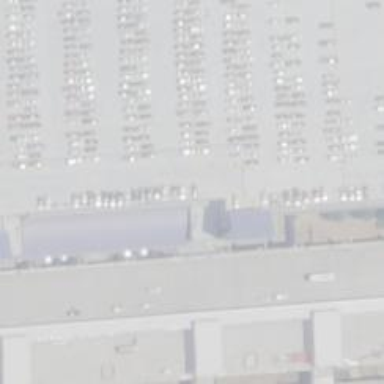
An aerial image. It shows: Car rental facility.